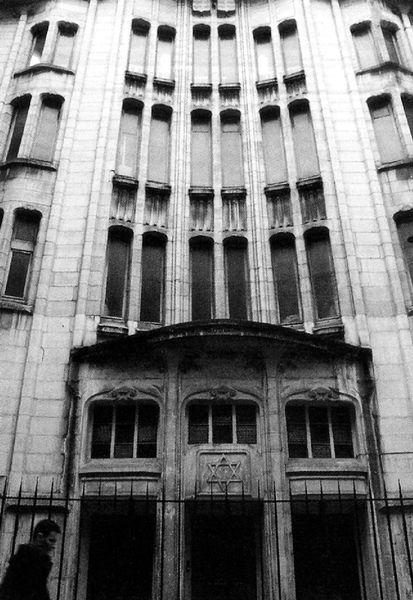
Titel: Synagoge
Künstler: Hector Guimard
Standort: Paris, Rue Pavée (EU - F)
Schlagwörter: fenster, geschwungen, zaun, architektur, schlank, fassade, jugendstil, eingang, portal, außenansicht, davidstern, synagoge, jude, judenstern, 19. jahrhundert, pasant